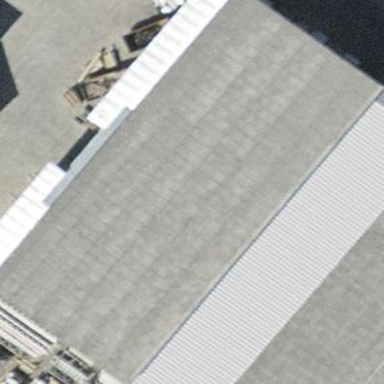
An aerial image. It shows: Industrial building.